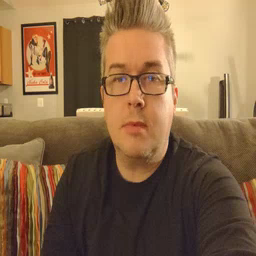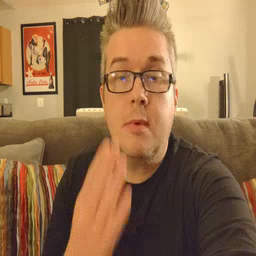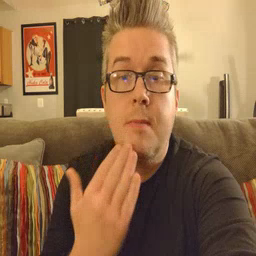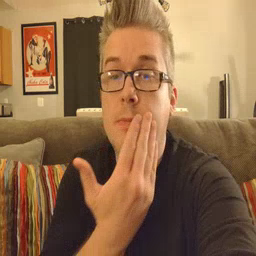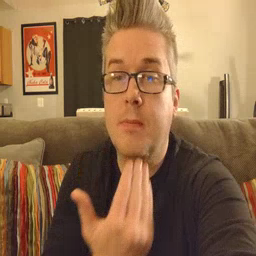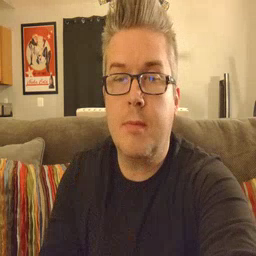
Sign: napkin